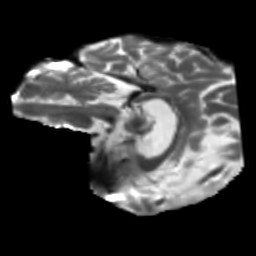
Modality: T2w
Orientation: sagittal
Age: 62
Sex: female
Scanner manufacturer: siemens
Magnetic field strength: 3 T
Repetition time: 5.25 s
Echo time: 0.08 s